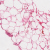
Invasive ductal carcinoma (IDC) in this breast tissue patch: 0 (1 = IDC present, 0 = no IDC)